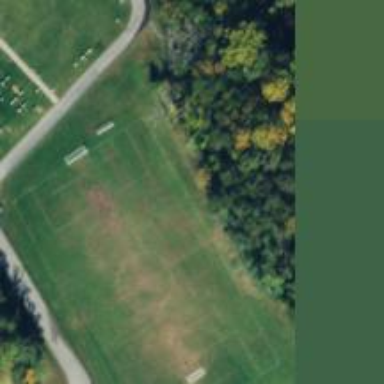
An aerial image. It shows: Soccer pitch for leisure land activities.